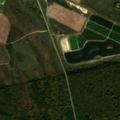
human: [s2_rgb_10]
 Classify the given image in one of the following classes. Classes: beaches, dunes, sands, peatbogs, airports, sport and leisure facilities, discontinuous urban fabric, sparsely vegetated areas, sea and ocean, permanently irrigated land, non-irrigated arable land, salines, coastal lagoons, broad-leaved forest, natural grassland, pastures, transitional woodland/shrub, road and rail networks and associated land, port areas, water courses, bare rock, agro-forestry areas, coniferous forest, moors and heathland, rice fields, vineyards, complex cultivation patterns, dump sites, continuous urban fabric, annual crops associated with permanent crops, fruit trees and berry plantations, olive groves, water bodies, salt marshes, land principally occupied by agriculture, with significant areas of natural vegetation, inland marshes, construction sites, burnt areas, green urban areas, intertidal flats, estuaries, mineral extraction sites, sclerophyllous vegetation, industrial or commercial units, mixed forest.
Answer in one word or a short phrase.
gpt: non-irrigated arable land, pastures, broad-leaved forest, transitional woodland/shrub